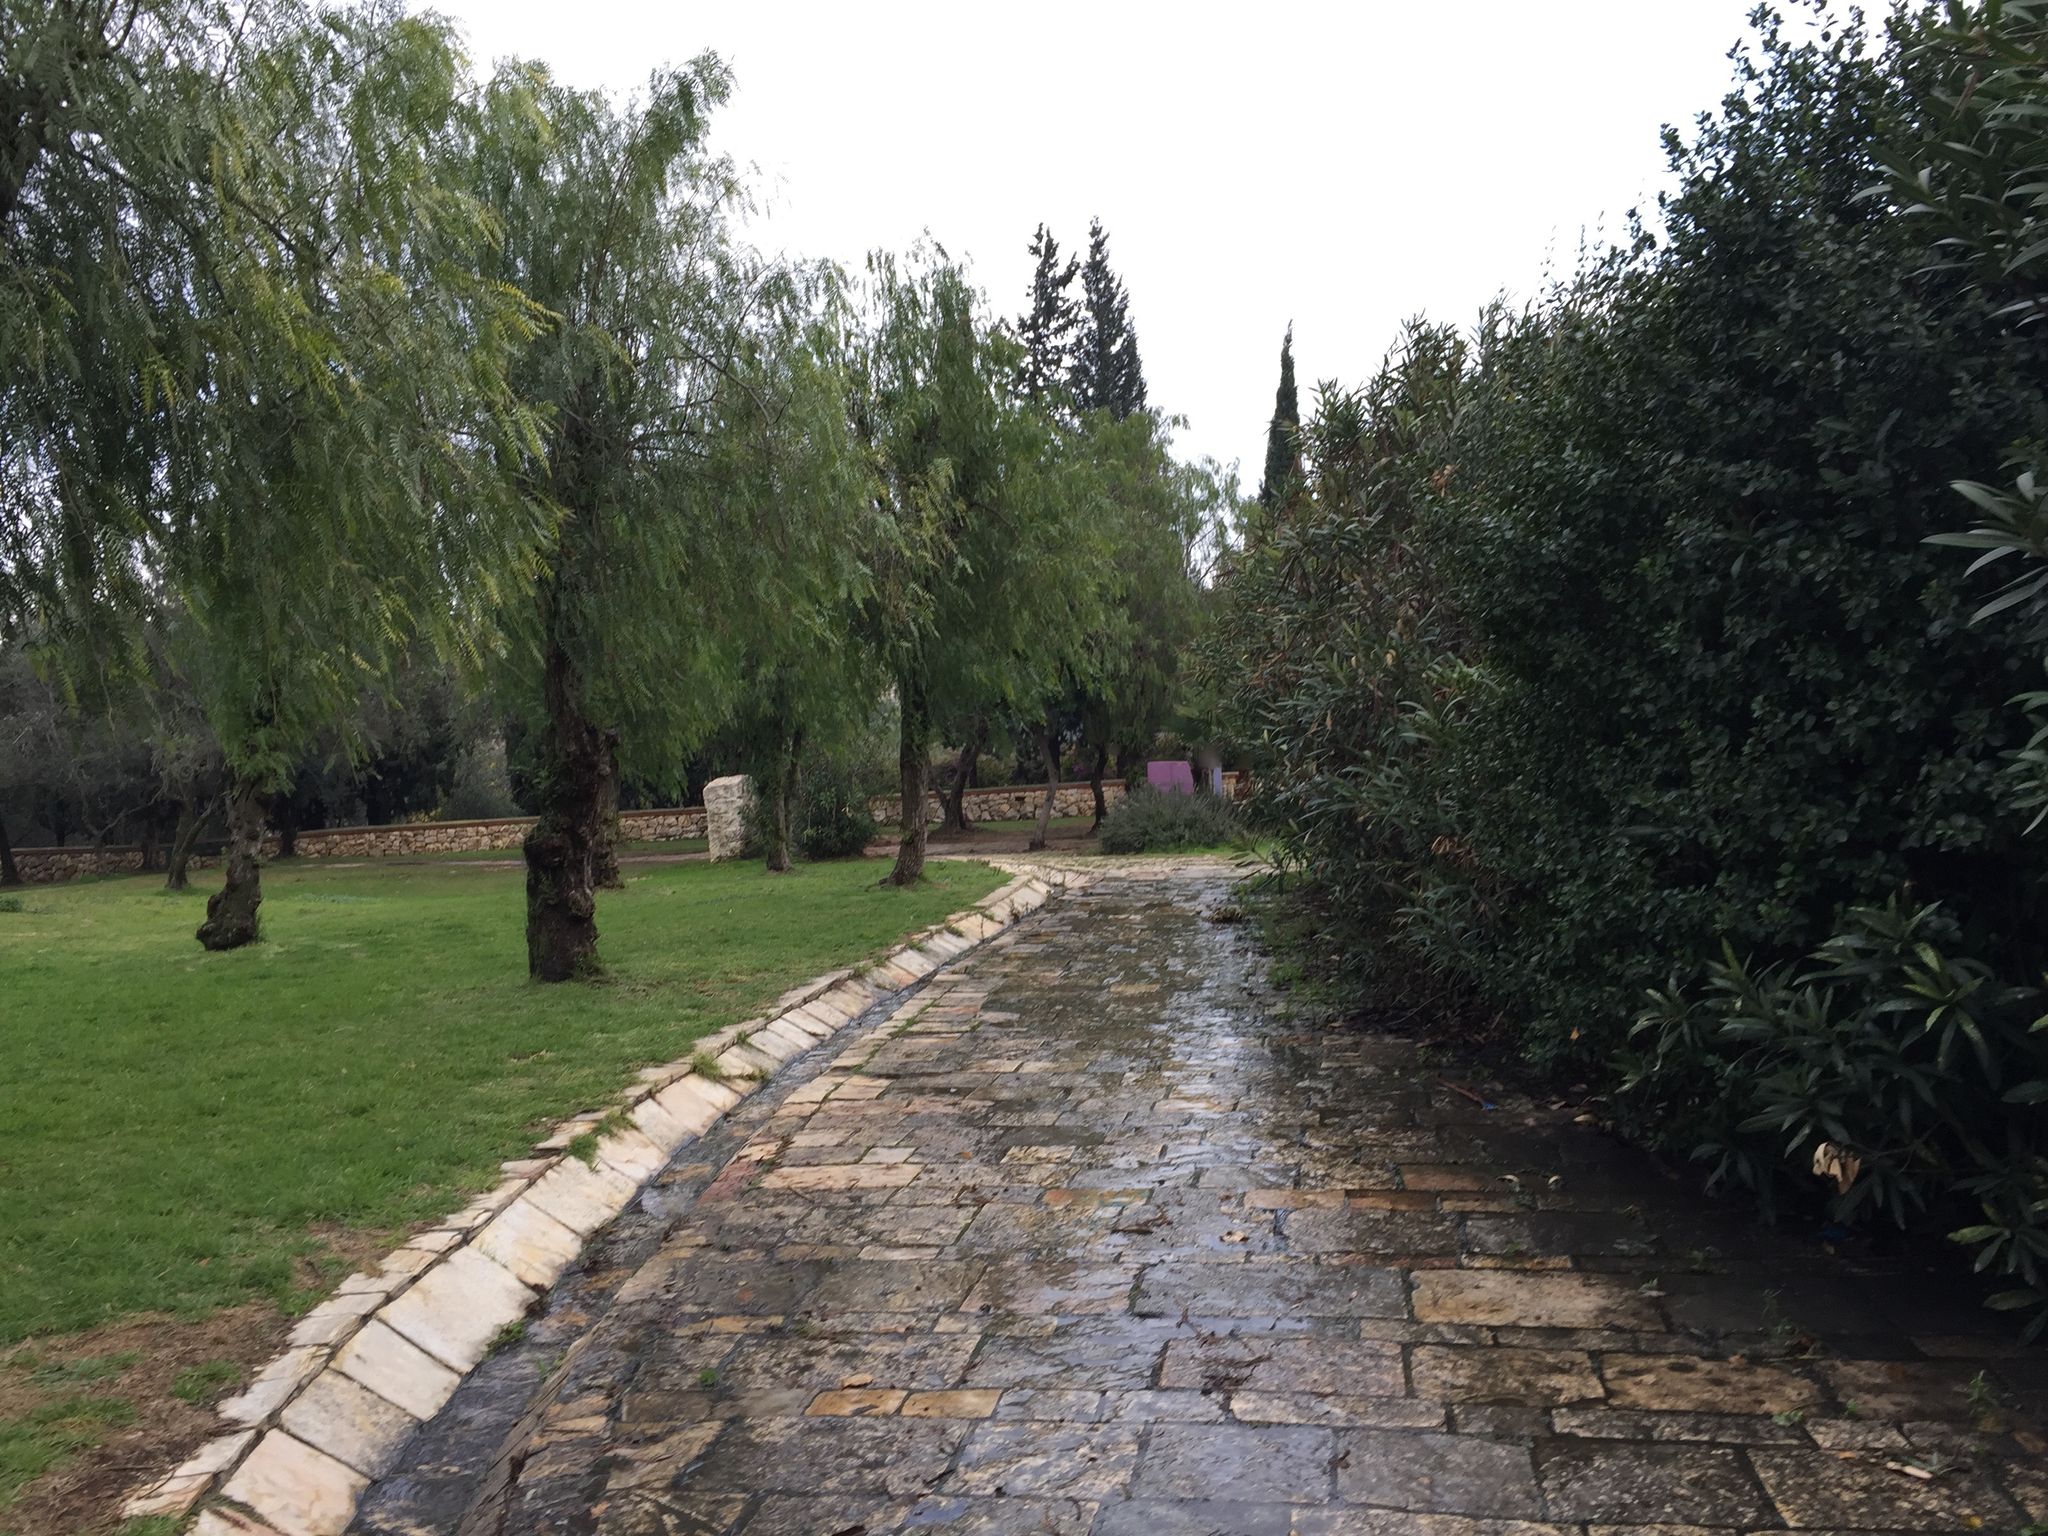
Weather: clear
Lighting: day
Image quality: good
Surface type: walking surface
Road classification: footway, residential
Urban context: urban centre
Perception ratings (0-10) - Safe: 5.01, Lively: 3.99, Beautiful: 9.42, Boring: 3.82, Depressing: 4.83, Wealthy: 7.31